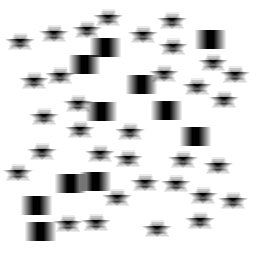
Squares: 11
Triangles: 0
Stars: 33
Total shapes: 44